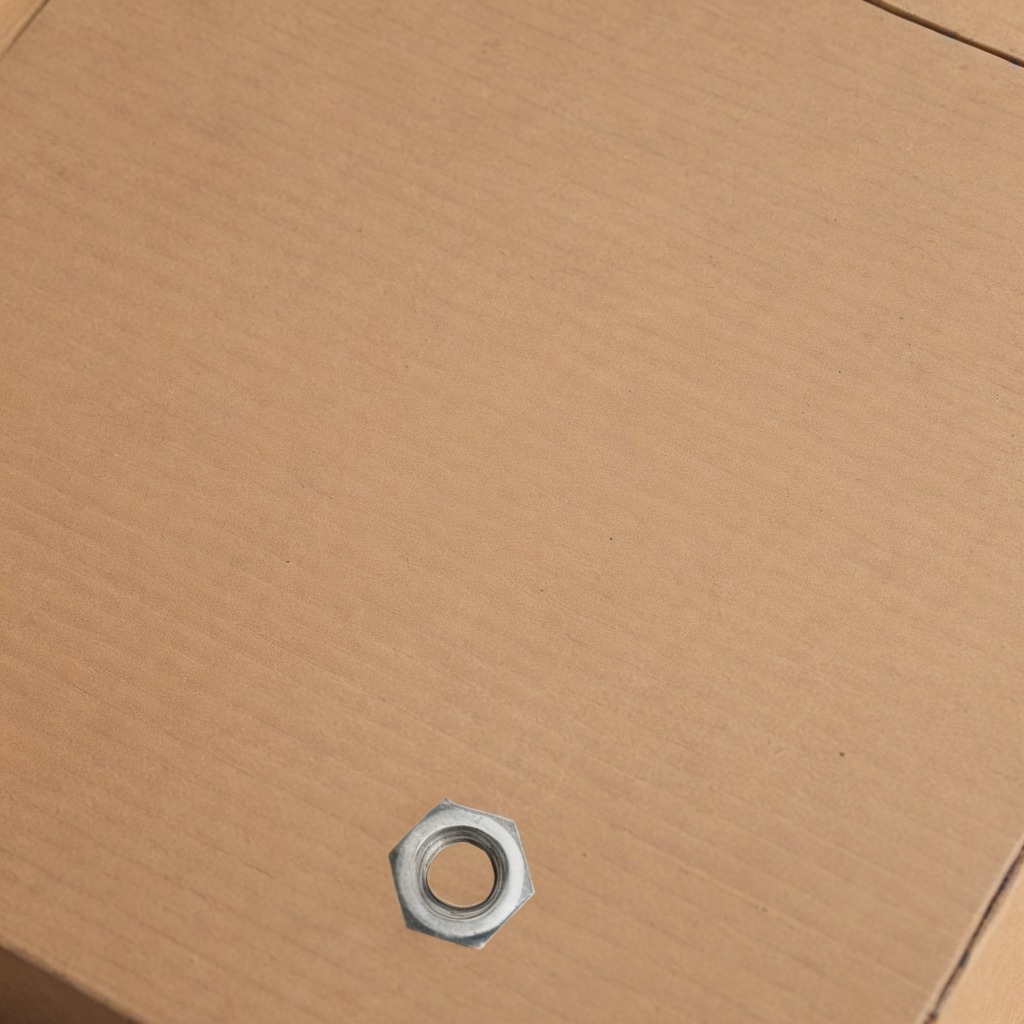
A metal nut lying on a cardboard box surface in an outdoor workshop during daytime bright natural light soft shadows slightly creased but